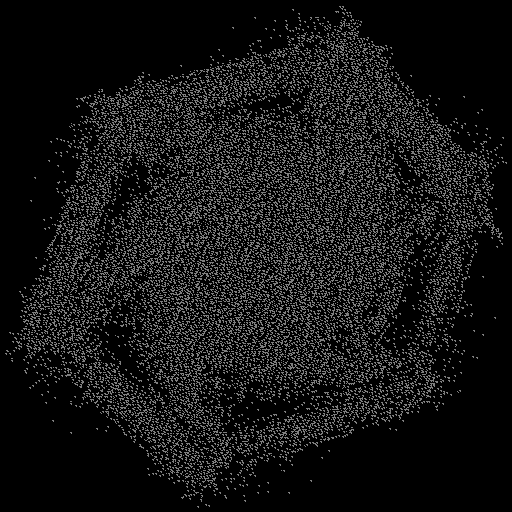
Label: morningglory